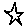
Label: star